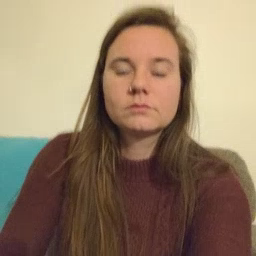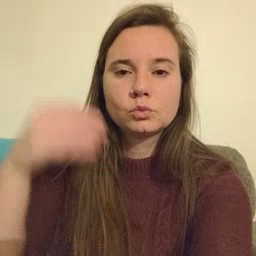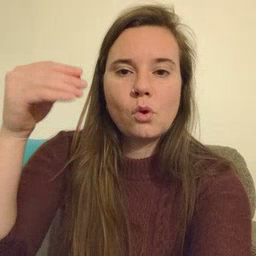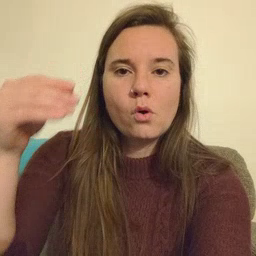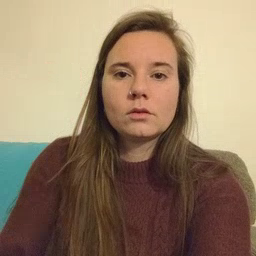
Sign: store